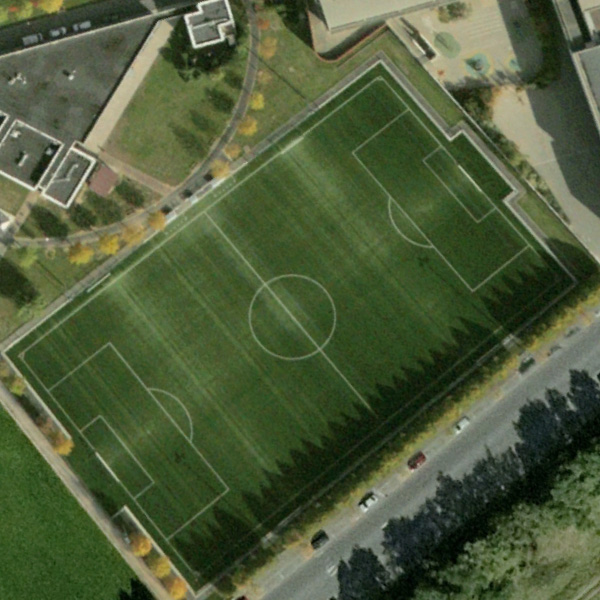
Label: Playground